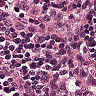
Metastatic tissue present: no